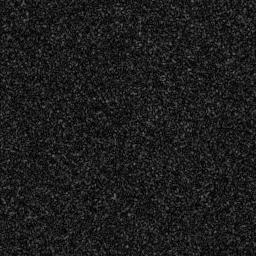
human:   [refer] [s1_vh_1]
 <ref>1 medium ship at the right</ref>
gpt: <box>[[88, 46, 97, 71, 0]]</box>